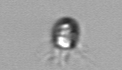
Label: Balanion